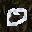
Label: 0